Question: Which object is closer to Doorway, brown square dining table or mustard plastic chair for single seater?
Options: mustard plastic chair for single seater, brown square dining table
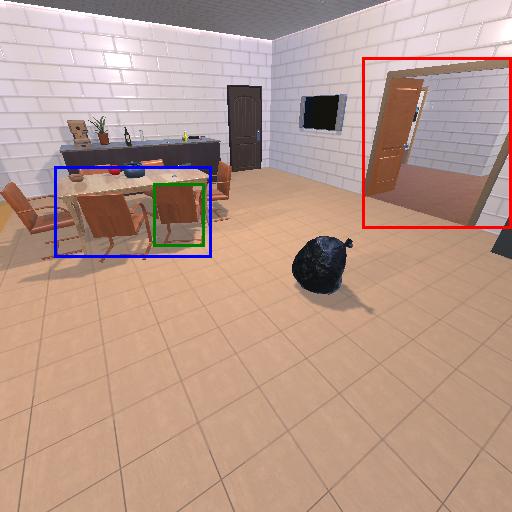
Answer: mustard plastic chair for single seater